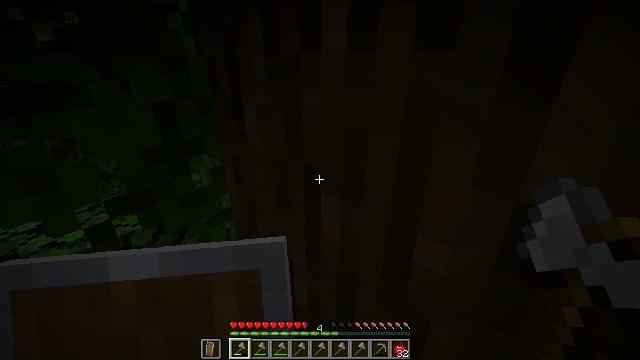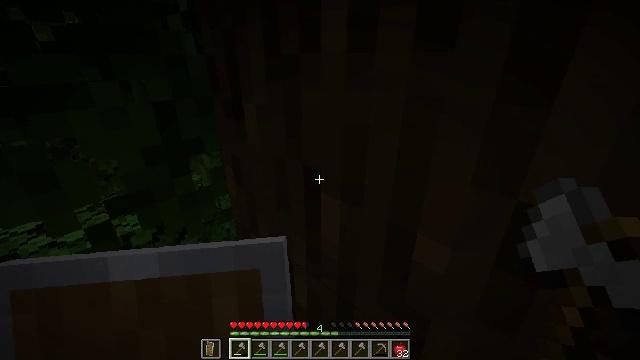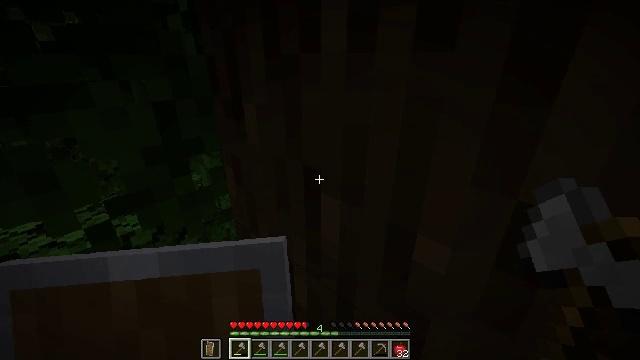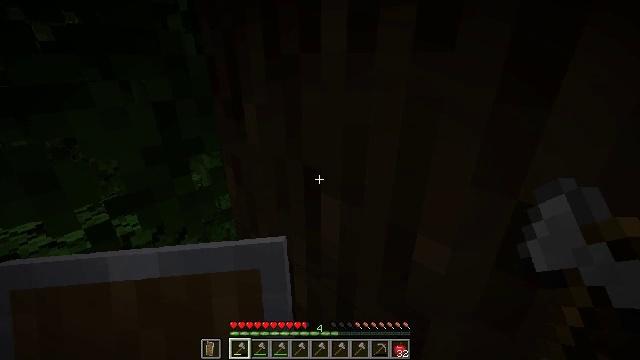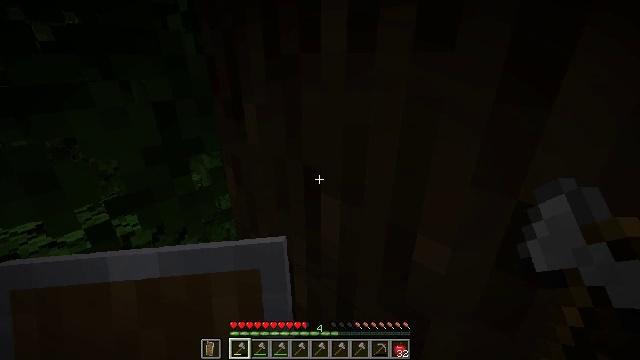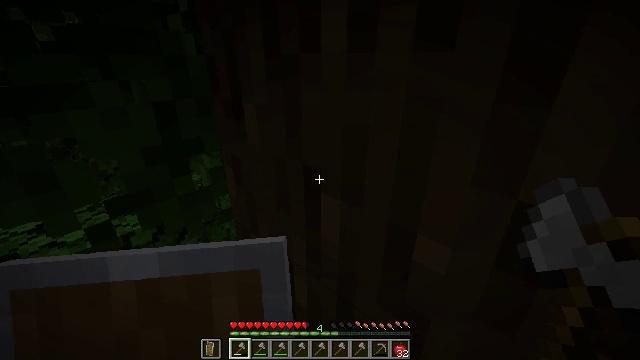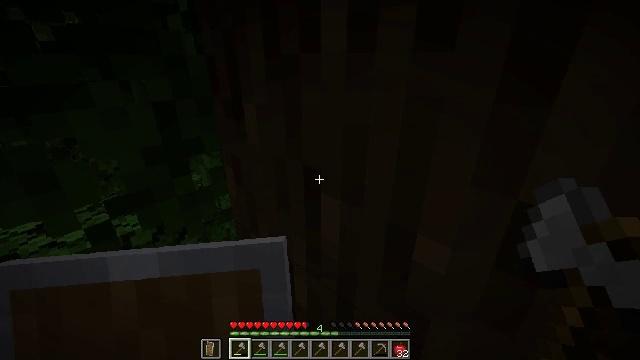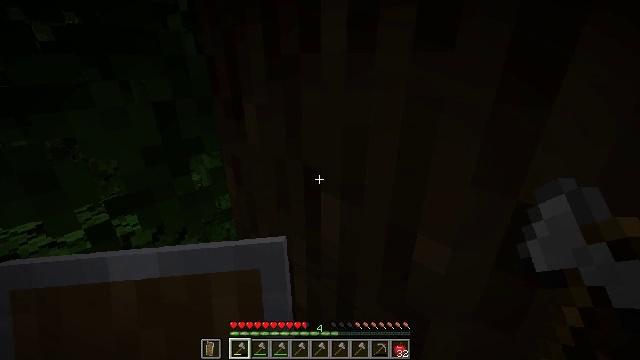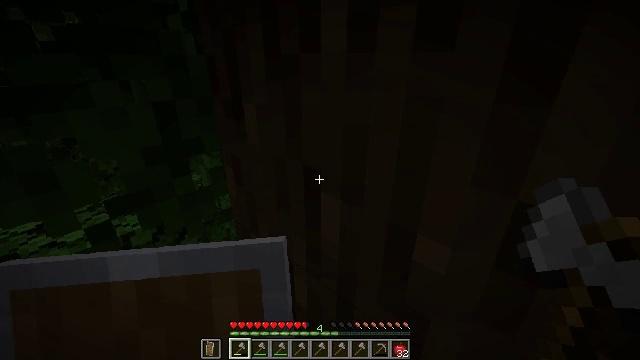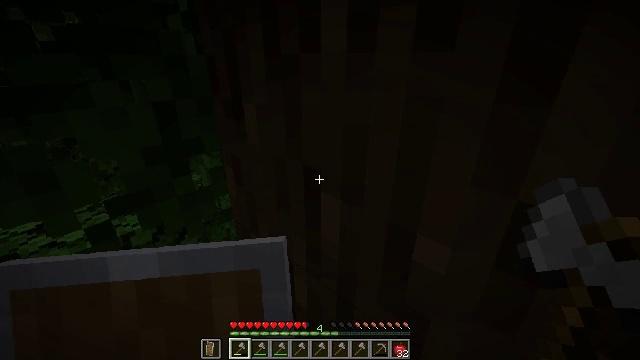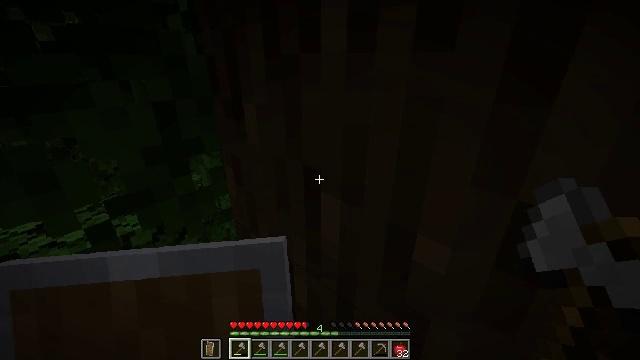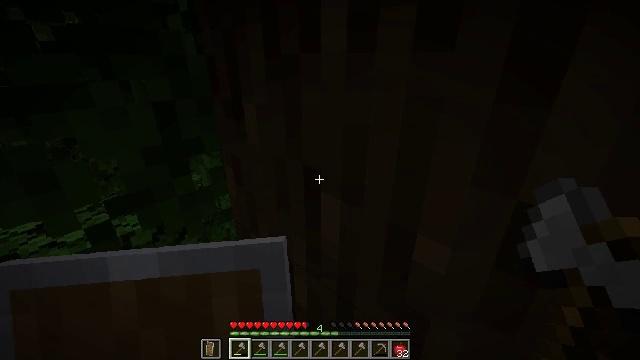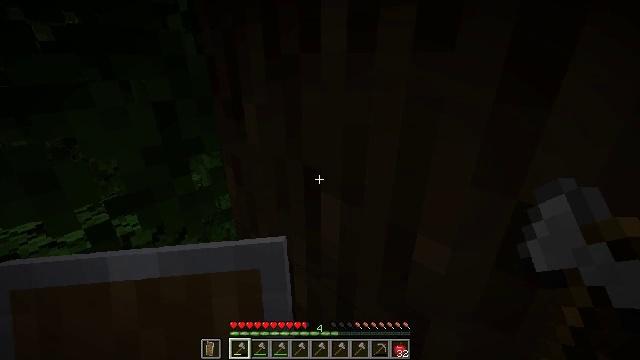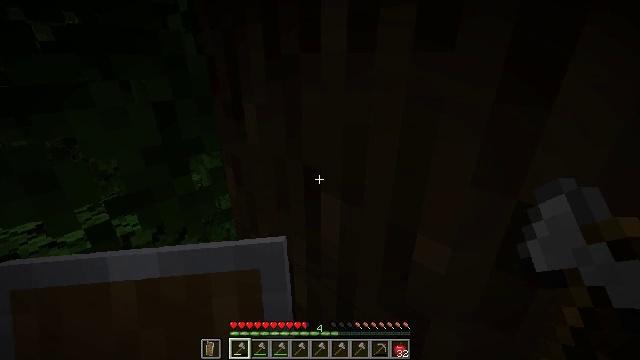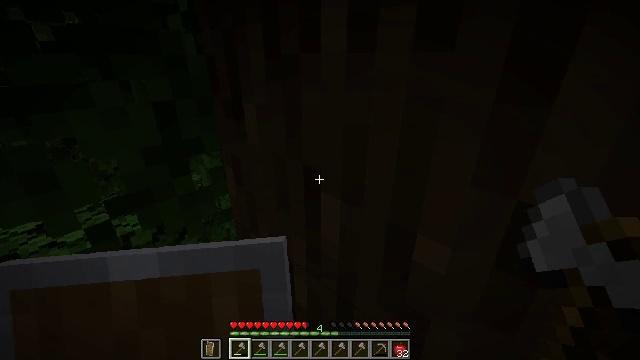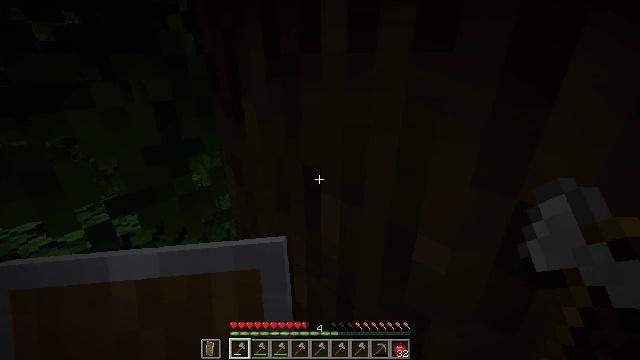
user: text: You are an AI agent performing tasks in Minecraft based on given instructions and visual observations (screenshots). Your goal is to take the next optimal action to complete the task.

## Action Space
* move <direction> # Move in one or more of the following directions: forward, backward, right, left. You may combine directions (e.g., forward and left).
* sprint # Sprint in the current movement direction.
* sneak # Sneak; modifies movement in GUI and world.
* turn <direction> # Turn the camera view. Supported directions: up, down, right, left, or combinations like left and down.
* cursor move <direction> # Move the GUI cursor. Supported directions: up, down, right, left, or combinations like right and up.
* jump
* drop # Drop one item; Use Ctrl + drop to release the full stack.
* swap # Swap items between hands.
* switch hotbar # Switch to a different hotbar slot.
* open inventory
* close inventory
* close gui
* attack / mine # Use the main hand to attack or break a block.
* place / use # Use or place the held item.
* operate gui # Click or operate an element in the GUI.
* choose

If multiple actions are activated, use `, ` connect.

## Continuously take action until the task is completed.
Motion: motion action
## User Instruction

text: Chop down the dark oak log.
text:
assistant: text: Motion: no_op
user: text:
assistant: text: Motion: no_op
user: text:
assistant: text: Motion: no_op
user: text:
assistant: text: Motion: no_op
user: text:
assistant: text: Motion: no_op
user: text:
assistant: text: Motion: no_op
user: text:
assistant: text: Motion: no_op
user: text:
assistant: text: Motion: no_op
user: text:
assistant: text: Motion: no_op
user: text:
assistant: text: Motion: no_op
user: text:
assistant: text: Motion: no_op
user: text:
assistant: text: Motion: no_op
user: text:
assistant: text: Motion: no_op
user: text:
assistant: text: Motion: no_op
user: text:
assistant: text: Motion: no_op
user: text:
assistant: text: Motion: no_op
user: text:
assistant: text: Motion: no_op
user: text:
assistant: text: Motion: no_op
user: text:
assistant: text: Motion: no_op
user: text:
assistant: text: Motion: no_op
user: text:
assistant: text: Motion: no_op
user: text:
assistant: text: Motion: no_op
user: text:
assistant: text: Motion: no_op
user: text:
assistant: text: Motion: no_op
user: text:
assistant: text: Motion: no_op
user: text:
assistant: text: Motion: no_op
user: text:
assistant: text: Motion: no_op
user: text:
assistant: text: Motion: no_op
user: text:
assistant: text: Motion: no_op
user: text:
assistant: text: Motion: no_op